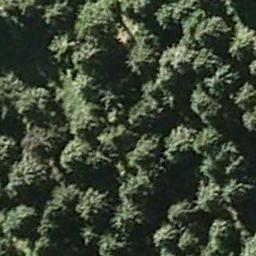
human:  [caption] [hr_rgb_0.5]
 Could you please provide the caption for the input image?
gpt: Many green trees are in a forest and the leaves cast a black shadow .

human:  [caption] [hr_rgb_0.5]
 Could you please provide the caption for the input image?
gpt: This is a dense forest .

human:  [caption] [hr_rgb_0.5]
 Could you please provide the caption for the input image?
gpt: The forest is full of green trees .

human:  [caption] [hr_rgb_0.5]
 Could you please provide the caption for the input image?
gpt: The forest has a lot of randomly arranged green trees .

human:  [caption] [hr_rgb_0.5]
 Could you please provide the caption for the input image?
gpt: A forest with many green trees .